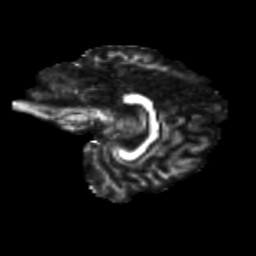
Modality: FA
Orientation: sagittal
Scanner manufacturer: siemens
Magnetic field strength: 3 T
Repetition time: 9.2 s
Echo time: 0.084 s